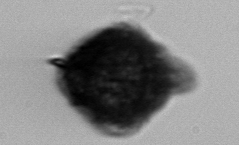
Label: Gonyaulax